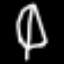
Label: leaf